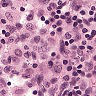
Metastatic tissue present: no